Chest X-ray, PA view. Patient: 24 years old, sex M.
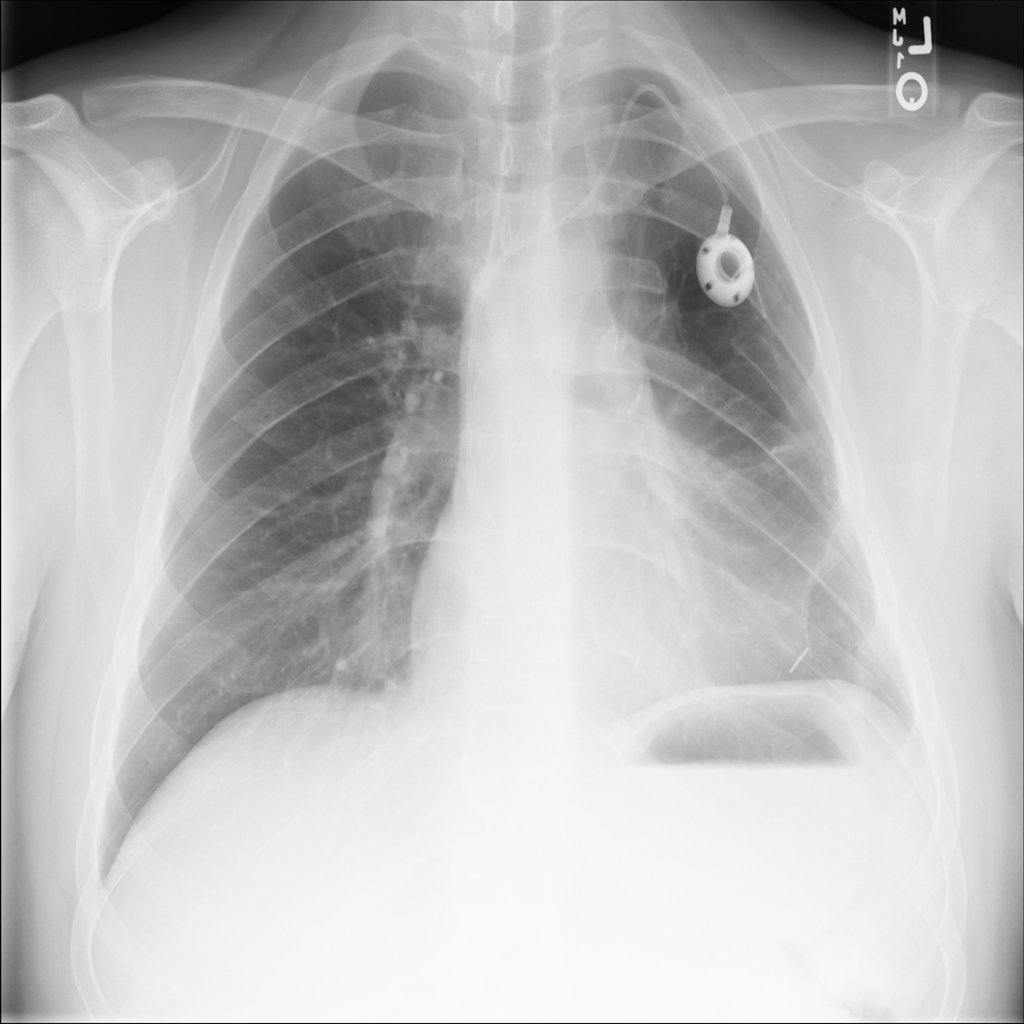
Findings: Pneumothorax